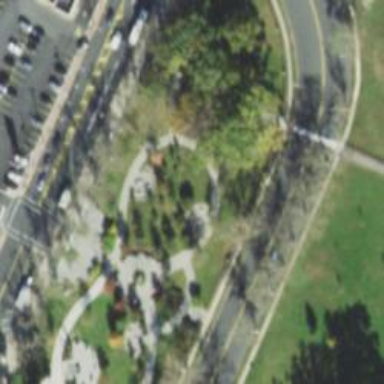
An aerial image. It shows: Memorial site with historic significance.